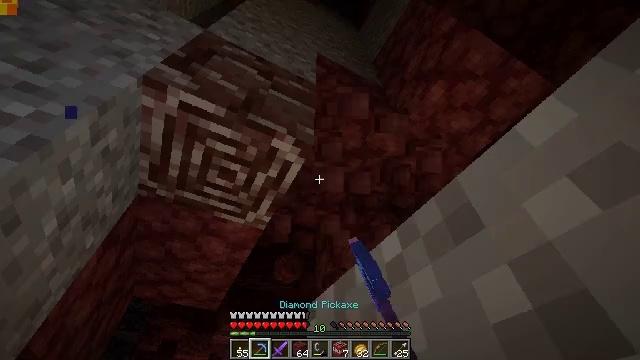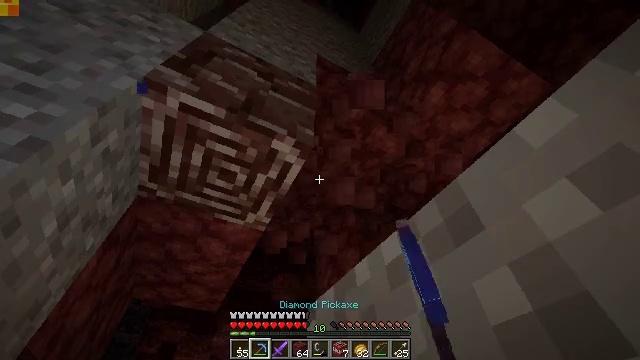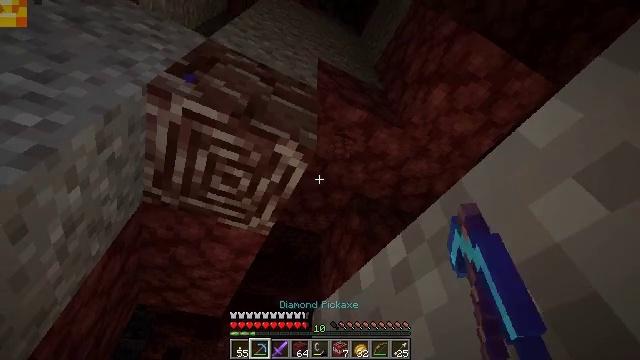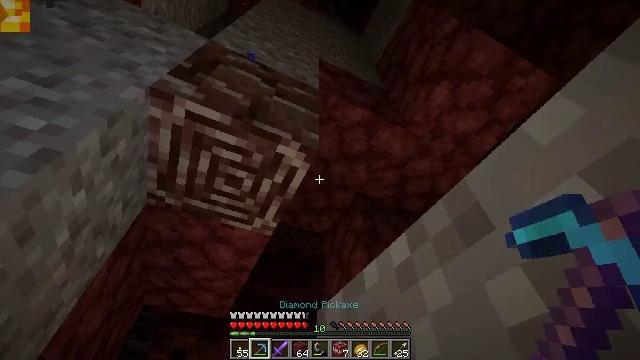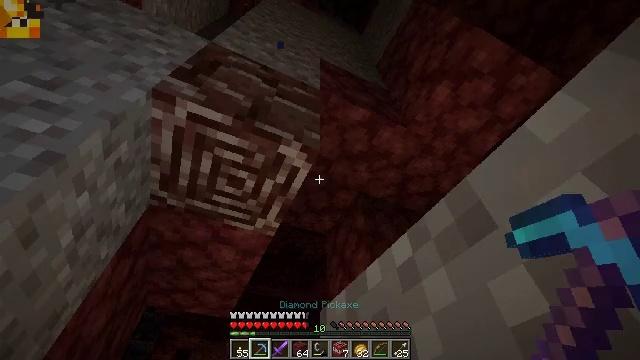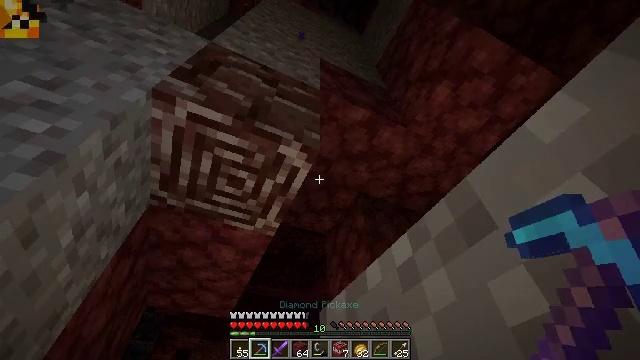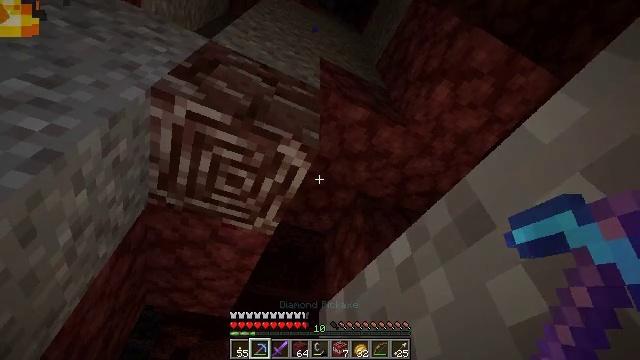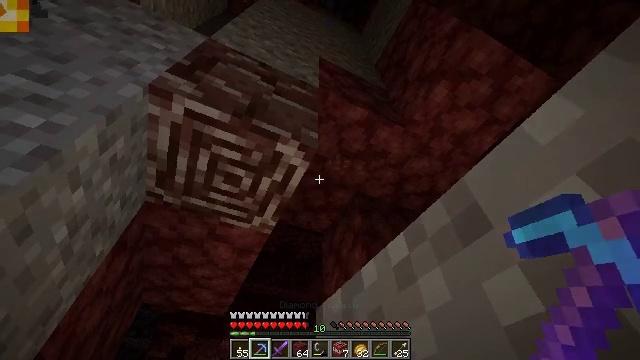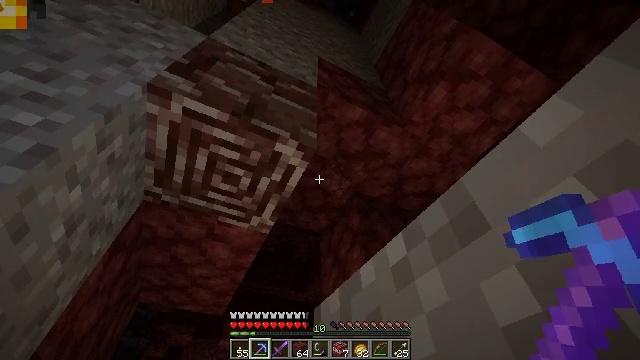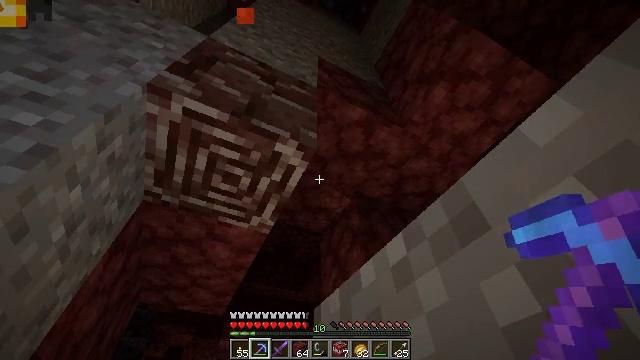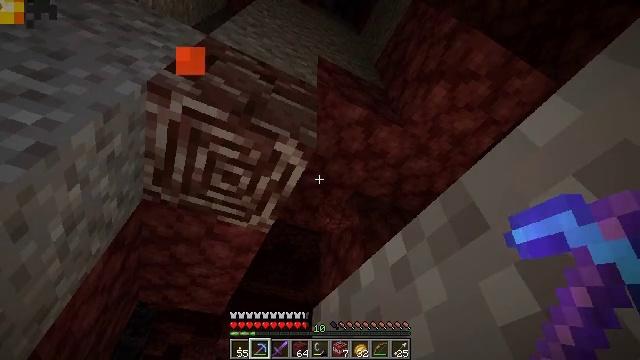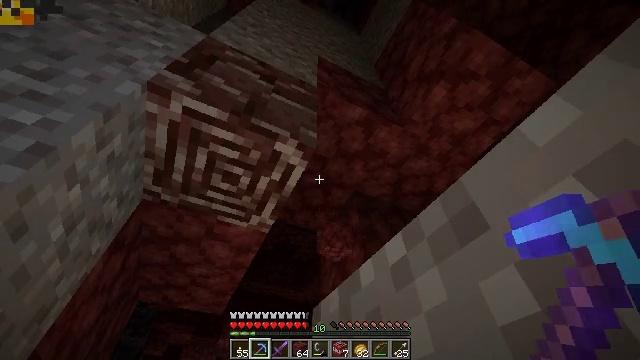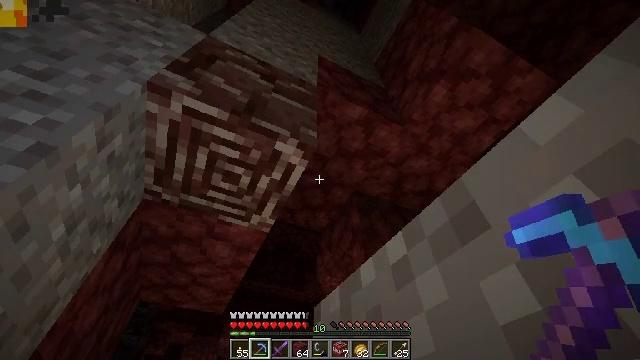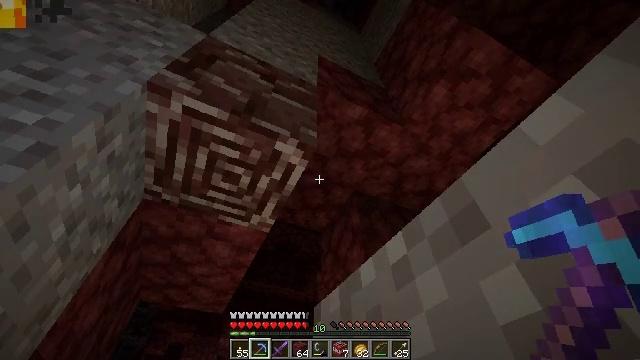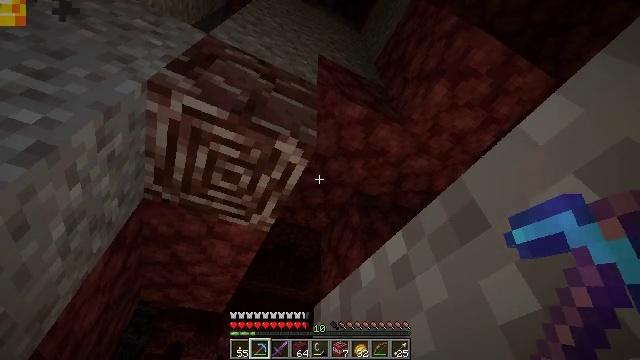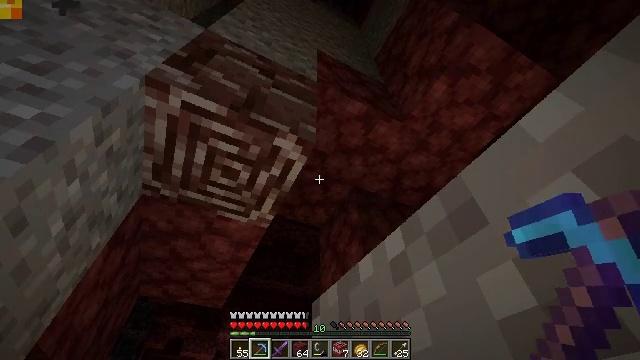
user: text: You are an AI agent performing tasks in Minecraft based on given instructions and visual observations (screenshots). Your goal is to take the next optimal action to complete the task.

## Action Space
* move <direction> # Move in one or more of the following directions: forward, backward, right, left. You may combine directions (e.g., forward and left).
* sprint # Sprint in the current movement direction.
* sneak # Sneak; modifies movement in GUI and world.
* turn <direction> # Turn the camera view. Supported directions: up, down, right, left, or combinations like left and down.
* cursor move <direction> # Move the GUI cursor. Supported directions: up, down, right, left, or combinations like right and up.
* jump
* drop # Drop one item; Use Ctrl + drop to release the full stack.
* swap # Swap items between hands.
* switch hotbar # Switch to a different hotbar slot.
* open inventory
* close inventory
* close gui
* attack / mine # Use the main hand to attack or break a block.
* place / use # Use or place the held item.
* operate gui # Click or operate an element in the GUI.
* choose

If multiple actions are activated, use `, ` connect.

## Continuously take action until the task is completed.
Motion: motion action
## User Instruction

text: Dig deep through the Nether to find ancient debris.
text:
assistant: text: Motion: no_op
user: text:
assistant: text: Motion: turn left
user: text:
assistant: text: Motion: no_op
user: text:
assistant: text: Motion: no_op
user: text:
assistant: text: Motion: no_op
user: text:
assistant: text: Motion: no_op
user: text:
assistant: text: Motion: no_op
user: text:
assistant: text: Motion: no_op
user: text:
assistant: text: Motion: no_op
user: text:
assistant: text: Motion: no_op
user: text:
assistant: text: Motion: no_op
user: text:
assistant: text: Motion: no_op
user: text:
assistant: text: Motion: no_op
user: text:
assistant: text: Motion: no_op
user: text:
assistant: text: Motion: no_op
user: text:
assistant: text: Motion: no_op
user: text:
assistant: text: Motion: no_op
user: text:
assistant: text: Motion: no_op
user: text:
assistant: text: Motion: no_op
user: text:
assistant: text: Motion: no_op
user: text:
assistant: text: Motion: no_op
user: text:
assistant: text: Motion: no_op
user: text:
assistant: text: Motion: no_op
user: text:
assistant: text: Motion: no_op
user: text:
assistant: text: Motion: no_op
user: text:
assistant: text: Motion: no_op
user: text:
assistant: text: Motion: no_op
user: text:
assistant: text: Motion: no_op
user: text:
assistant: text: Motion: no_op
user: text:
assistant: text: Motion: no_op